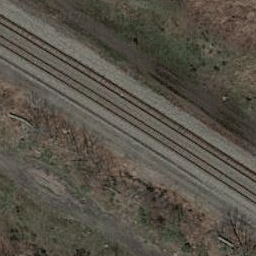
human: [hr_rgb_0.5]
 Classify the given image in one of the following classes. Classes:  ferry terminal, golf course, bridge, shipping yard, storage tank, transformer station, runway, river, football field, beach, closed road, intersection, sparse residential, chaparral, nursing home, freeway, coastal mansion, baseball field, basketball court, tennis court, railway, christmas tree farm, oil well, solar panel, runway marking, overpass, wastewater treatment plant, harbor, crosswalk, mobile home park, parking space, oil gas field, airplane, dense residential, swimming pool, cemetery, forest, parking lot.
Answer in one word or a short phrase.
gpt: railway